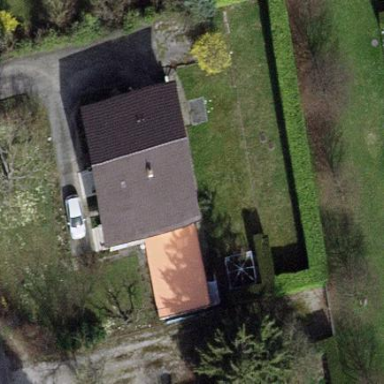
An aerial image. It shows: Garden surrounded by fence.